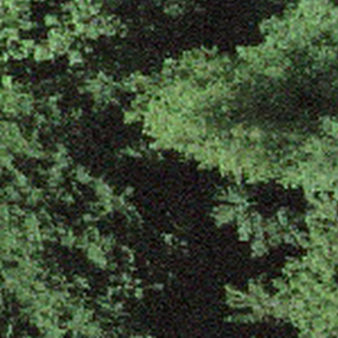
Label: other